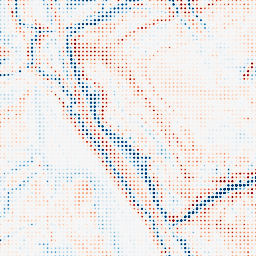
Category: edge_preserving
Decomposition family: bilateral
Decomposition parameters: d: 21
sigma_color: 100
sigma_space: 100
Upsampling method: sinc_blackman
Upsampling parameters: scale: 8
kernel_size: 4
Upsampling scale: 8